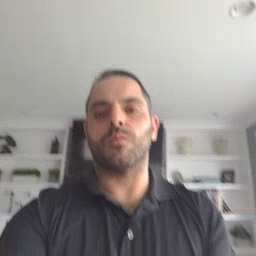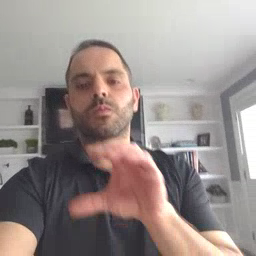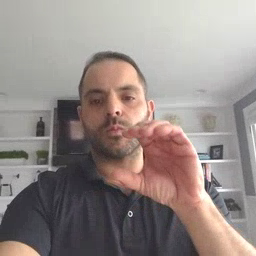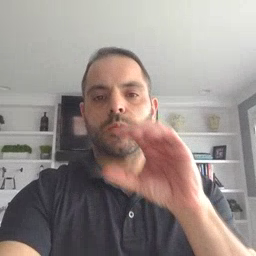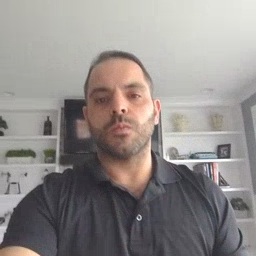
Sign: chocolate